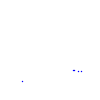
Particle: pion